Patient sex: M
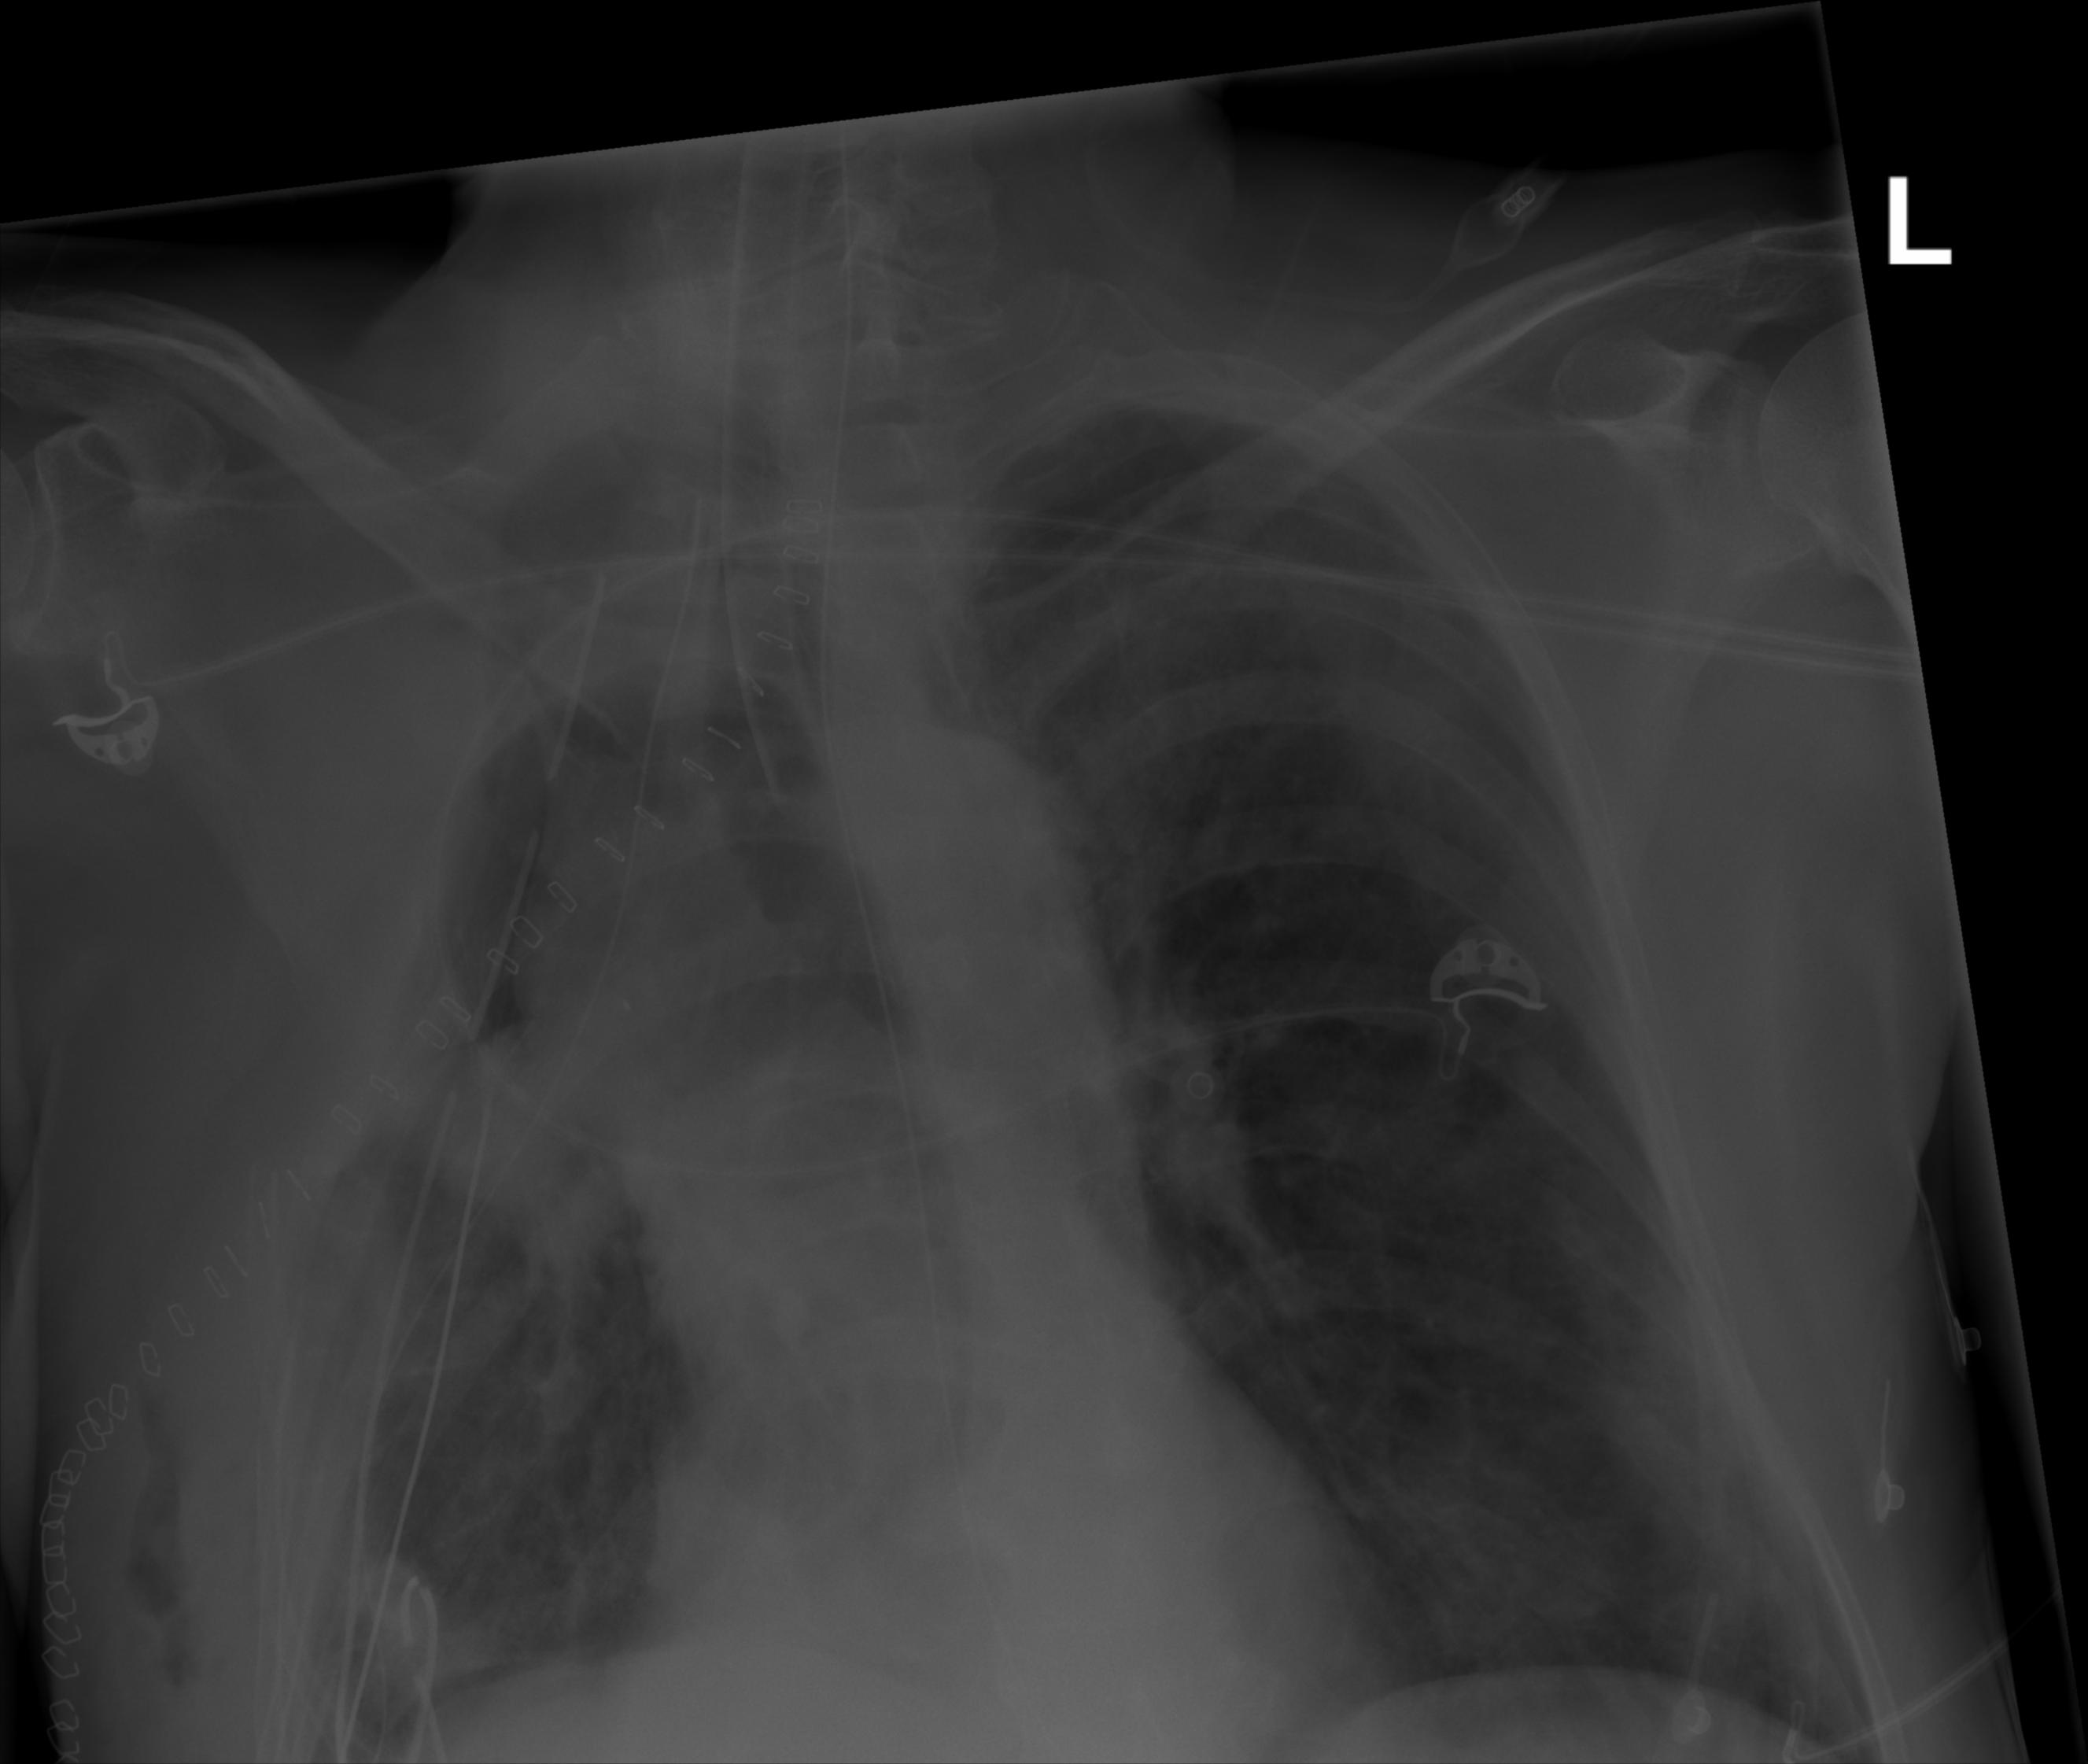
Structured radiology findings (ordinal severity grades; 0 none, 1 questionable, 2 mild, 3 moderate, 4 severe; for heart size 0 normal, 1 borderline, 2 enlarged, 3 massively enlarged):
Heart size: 1
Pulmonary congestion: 0
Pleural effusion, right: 0
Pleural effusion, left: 0
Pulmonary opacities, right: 0
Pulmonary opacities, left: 0
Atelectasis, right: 2
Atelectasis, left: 0